Interaction volume radius: 5 \u00c5
Interaction volume height: 35 \u00c5
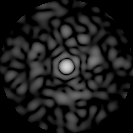
Disorder parameter: 0.8397